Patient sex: M
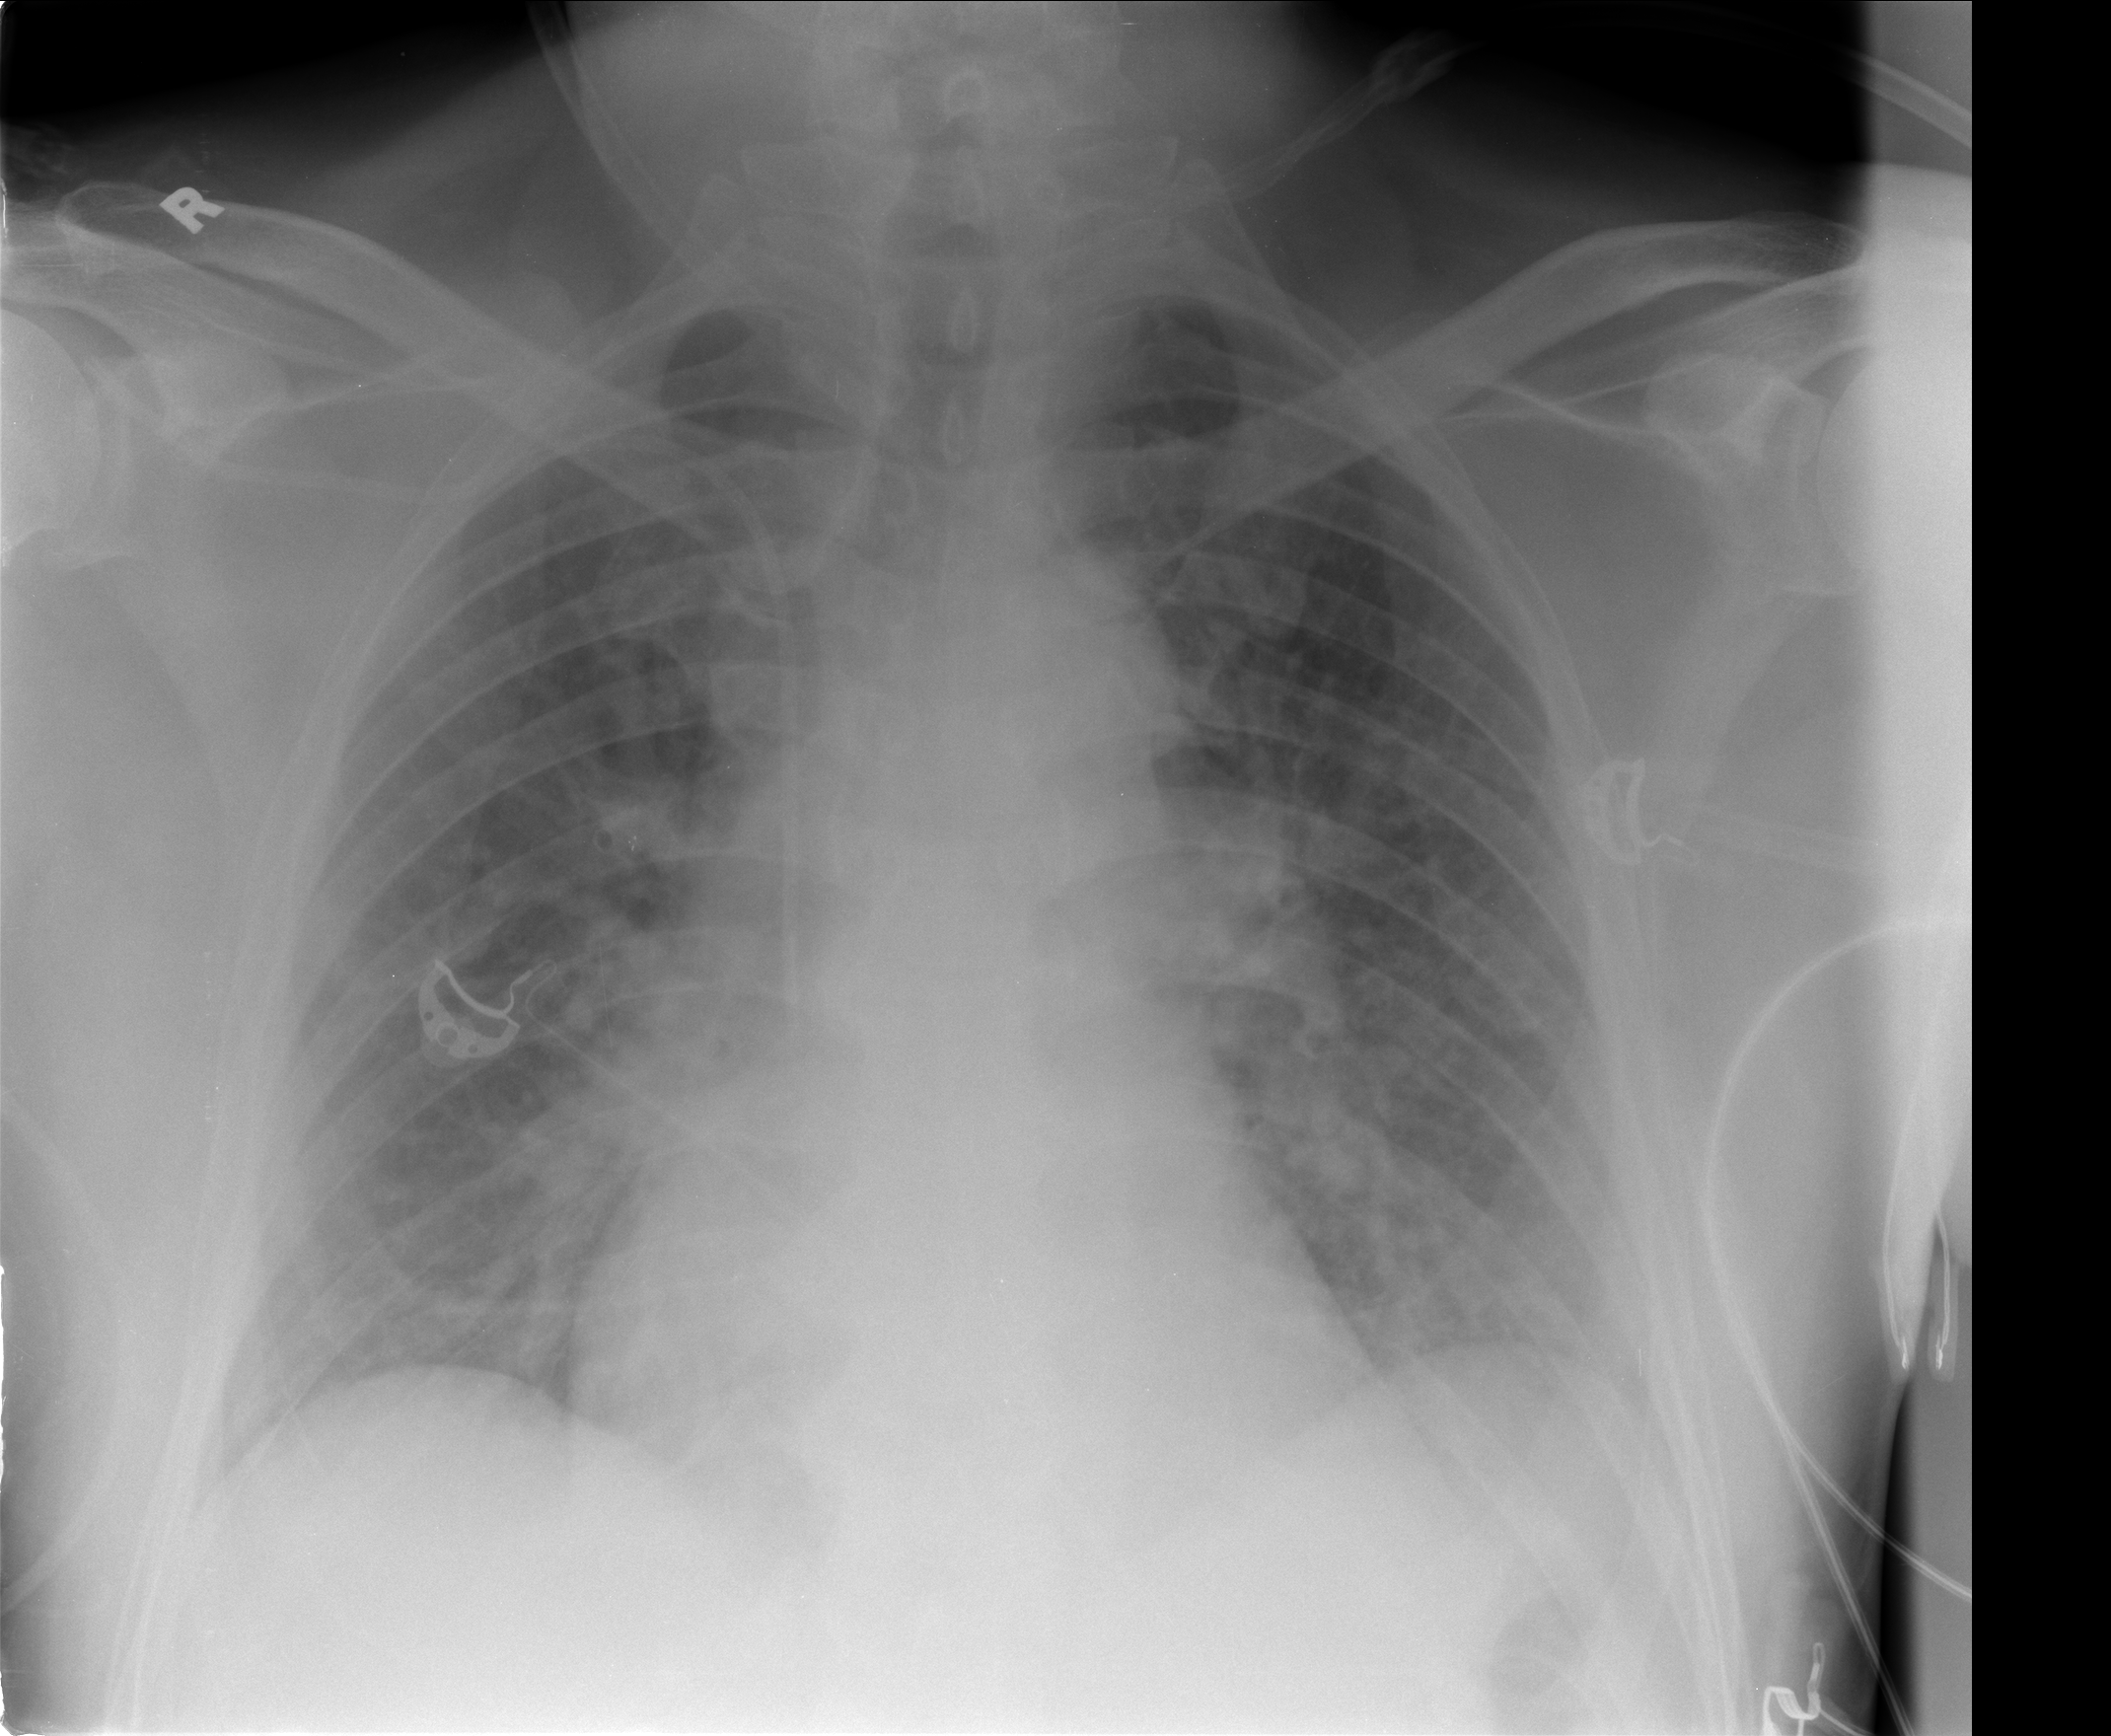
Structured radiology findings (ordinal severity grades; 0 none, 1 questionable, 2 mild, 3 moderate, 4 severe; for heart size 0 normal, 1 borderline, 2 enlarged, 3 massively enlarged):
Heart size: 1
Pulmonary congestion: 3
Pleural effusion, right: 0
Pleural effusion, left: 1
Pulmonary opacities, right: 2
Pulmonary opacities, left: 2
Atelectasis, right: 1
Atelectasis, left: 0